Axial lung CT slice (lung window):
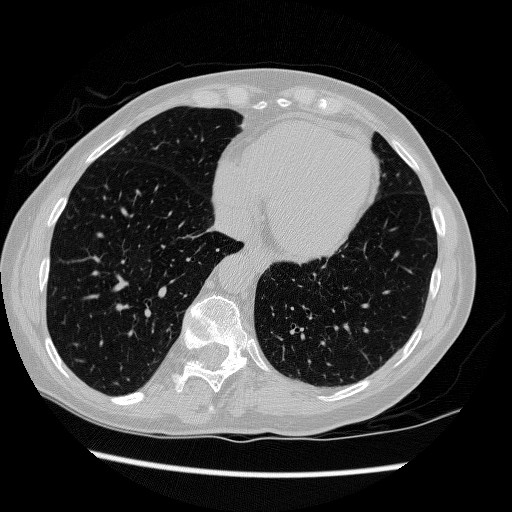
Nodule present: no